Question: There is a method called 'scale(double sx, double sy)' in 'Graphics2D' in Java. But this method seems like to scale images as rather than a . As a result, scaled images have if original images have no extra width and height. The following screenshot demonstrates the problem:

Here is the code:
'''
import javax.imageio.ImageIO;
import javax.swing.*;
import java.awt.*;
import java.awt.image.BufferedImage;
import java.io.File;
import java.io.IOException;
public class TestJava {
static int scale = 10;
public static class Test extends JPanel {
public void paintComponent(Graphics g) {
super.paintComponent(g);
Graphics2D g2 = (Graphics2D) g;
g2.scale(scale, scale);
g2.setRenderingHint(RenderingHints.KEY_RENDERING, RenderingHints.VALUE_RENDER_QUALITY);
BufferedImage img = null;
try {
img = ImageIO.read(new File("Sprite.png"));
} catch (IOException e) {
e.printStackTrace();
}
g2.drawImage(img, null, 5, 5);
}
}
public static void main(String[] args) {
JFrame frame = new JFrame("Testing");
frame.setDefaultCloseOperation(WindowConstants.EXIT_ON_CLOSE);
Test test = new Test();
test.setBackground(Color.WHITE);
frame.add(test);
frame.setSize(300, 350);
frame.setVisible(true);
}
}
'''
One possible solution to the problem is original images having extra width and height (in this case '"Sprite.png"'). But this does not seem to be a good way to eliminate the problem. So I am seeking for a programmatic way in Java to solve this problem rather than using an image editor. What is the way to do so?
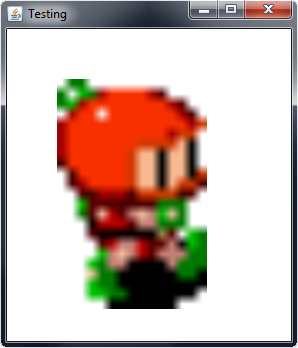
Answer: An interesting question (+1). I think that it is not trivial to find a solution for this: The interpolation when scaling up the image always happens the image, and I can not imagine a way to make it blur the scaled pixels the image.
This leads to fairly simple solution: One could add a 1-pixel-margin around the whole image. In fact, this the programmatic way of the solution that you proposed yourself. The resuld would look like this:

(the left one is the original, and the right one has the additional 1-pixel-border)
Here as a MCVE, based on your example
'''
import java.awt.Color;
import java.awt.Graphics;
import java.awt.Graphics2D;
import java.awt.RenderingHints;
import java.awt.image.BufferedImage;
import javax.swing.JFrame;
import javax.swing.JPanel;
import javax.swing.SwingUtilities;
import javax.swing.WindowConstants;
public class ScaledPaint
{
static int scale = 10;
public static class Test extends JPanel
{
BufferedImage image = createTestImage();
BufferedImage imageWithMargin = addMargin(image);
@Override
public void paintComponent(Graphics g)
{
super.paintComponent(g);
Graphics2D g2 = (Graphics2D) g;
g2.scale(scale, scale);
g2.setRenderingHint(RenderingHints.KEY_RENDERING,
RenderingHints.VALUE_RENDER_QUALITY);
g2.drawImage(image, 5, 5, null);
g2.drawImage(imageWithMargin, 30, 5, null);
}
}
private static BufferedImage createTestImage()
{
BufferedImage image =
new BufferedImage(20, 20, BufferedImage.TYPE_INT_ARGB);
Graphics2D g = image.createGraphics();
g.setColor(Color.RED);
g.drawOval(0, 0, 19, 19);
g.dispose();
return image;
}
private static BufferedImage addMargin(BufferedImage image)
{
return addMargin(image, 1, 1, 1, 1);
}
private static BufferedImage addMargin(BufferedImage image,
int left, int right, int top, int bottom)
{
BufferedImage newImage =
new BufferedImage(
image.getWidth() + left + right,
image.getHeight() + top + bottom,
BufferedImage.TYPE_INT_ARGB);
Graphics2D g = newImage.createGraphics();
g.drawImage(image, left, top, null);
g.dispose();
return newImage;
}
private static BufferedImage convertToARGB(BufferedImage image)
{
BufferedImage newImage =
new BufferedImage(image.getWidth(), image.getHeight(),
BufferedImage.TYPE_INT_ARGB);
Graphics2D g = newImage.createGraphics();
g.drawImage(image, 0, 0, null);
g.dispose();
return newImage;
}
public static void main(String[] args)
{
SwingUtilities.invokeLater(new Runnable()
{
@Override
public void run()
{
createAndShowGUI();
}
});
}
private static void createAndShowGUI()
{
JFrame frame = new JFrame("Testing");
frame.setDefaultCloseOperation(WindowConstants.EXIT_ON_CLOSE);
Test test = new Test();
test.setBackground(Color.WHITE);
frame.add(test);
frame.setSize(600, 350);
frame.setVisible(true);
}
}
'''
## But...
... one problem with this approach can already be seen in the screenshot: The image becomes larger. And you'll have to take this into account when painting the image. So if your original sprites all had a nice, predefined, easy-to-handle size like 16x32, they will afterwards have a size of 18x34, which is rather odd for a tile. This may not a problem, depending on how you are handling your tile sizes. But if it is a problem, one could think about possible solutions. One solution might be to ...
- - -
But considering the fact that in sprites of this size, may be important, this may have undesirable effects as well...
---
An aside: Altough I assume that the code that you posted was only intended as a MCVE, I'd like to point out (for others who might read this question and the code) :
- 'paintComponent'- 'convertToARGB'